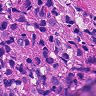
Metastatic tissue present: yes